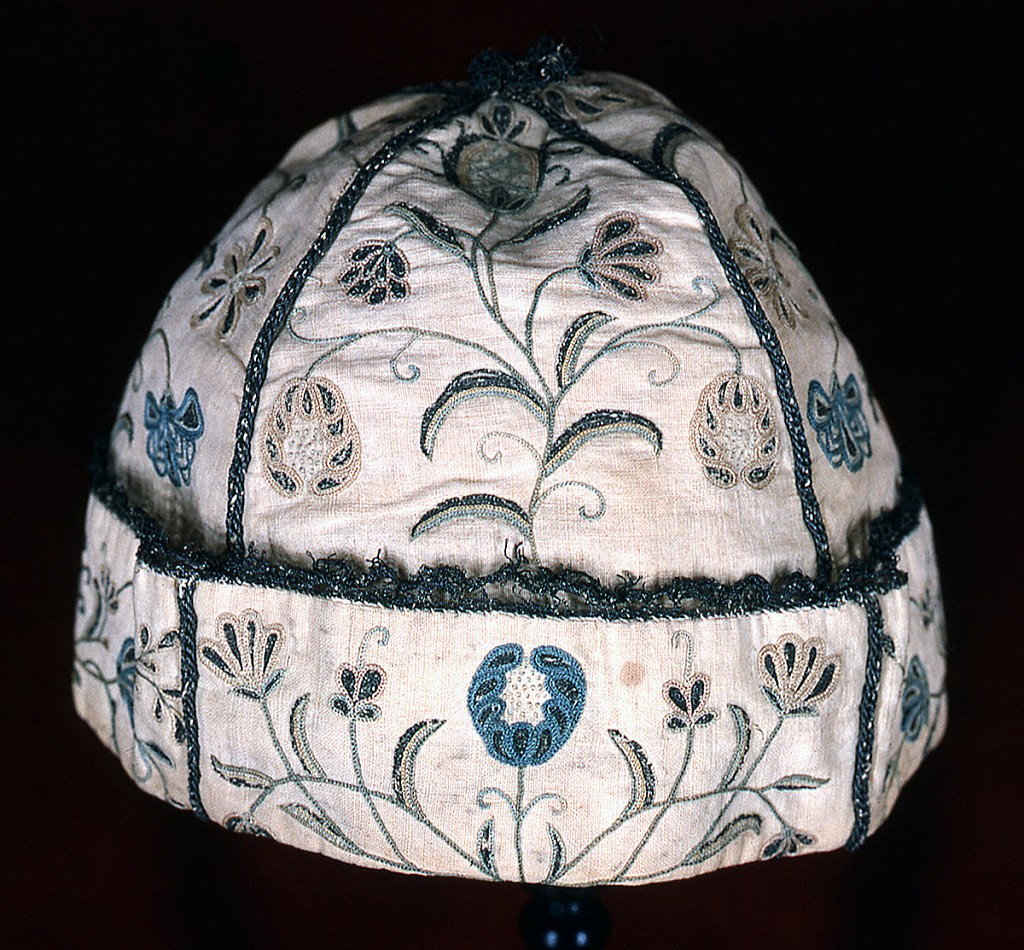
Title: Cap
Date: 1700–1750
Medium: cotton, linen, silk, metallic Technique: embroidery
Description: Cap of cream white cotton, made in four conical sections. Seams stitched in silver thread, joined at top with metal tassel. Embroidered with small-scale flower sprays in blue, white, and metal thread. Cuff embroidered in symmetrical pattern of pomegranate and foliage sprays.